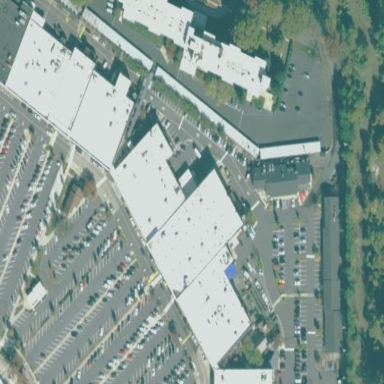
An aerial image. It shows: Retail building.